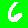
Digit: 6